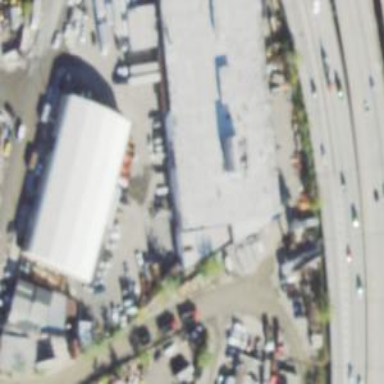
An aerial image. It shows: Warehouse building.